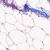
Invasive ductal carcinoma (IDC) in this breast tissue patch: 0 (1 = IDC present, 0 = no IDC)